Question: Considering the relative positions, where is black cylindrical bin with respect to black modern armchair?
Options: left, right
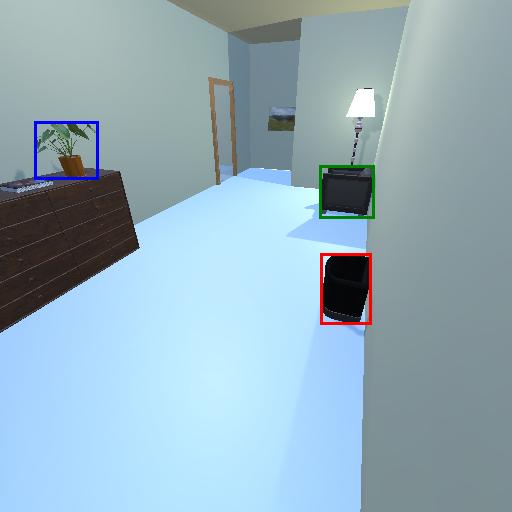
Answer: left